Field crop: maize
Growth stage: 2
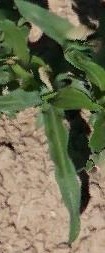
Species: maize